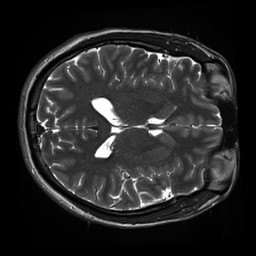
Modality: inplaneT2
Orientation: axial
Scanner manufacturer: siemens
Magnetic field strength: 3 T
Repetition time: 11 s
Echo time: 0.059 s